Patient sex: F
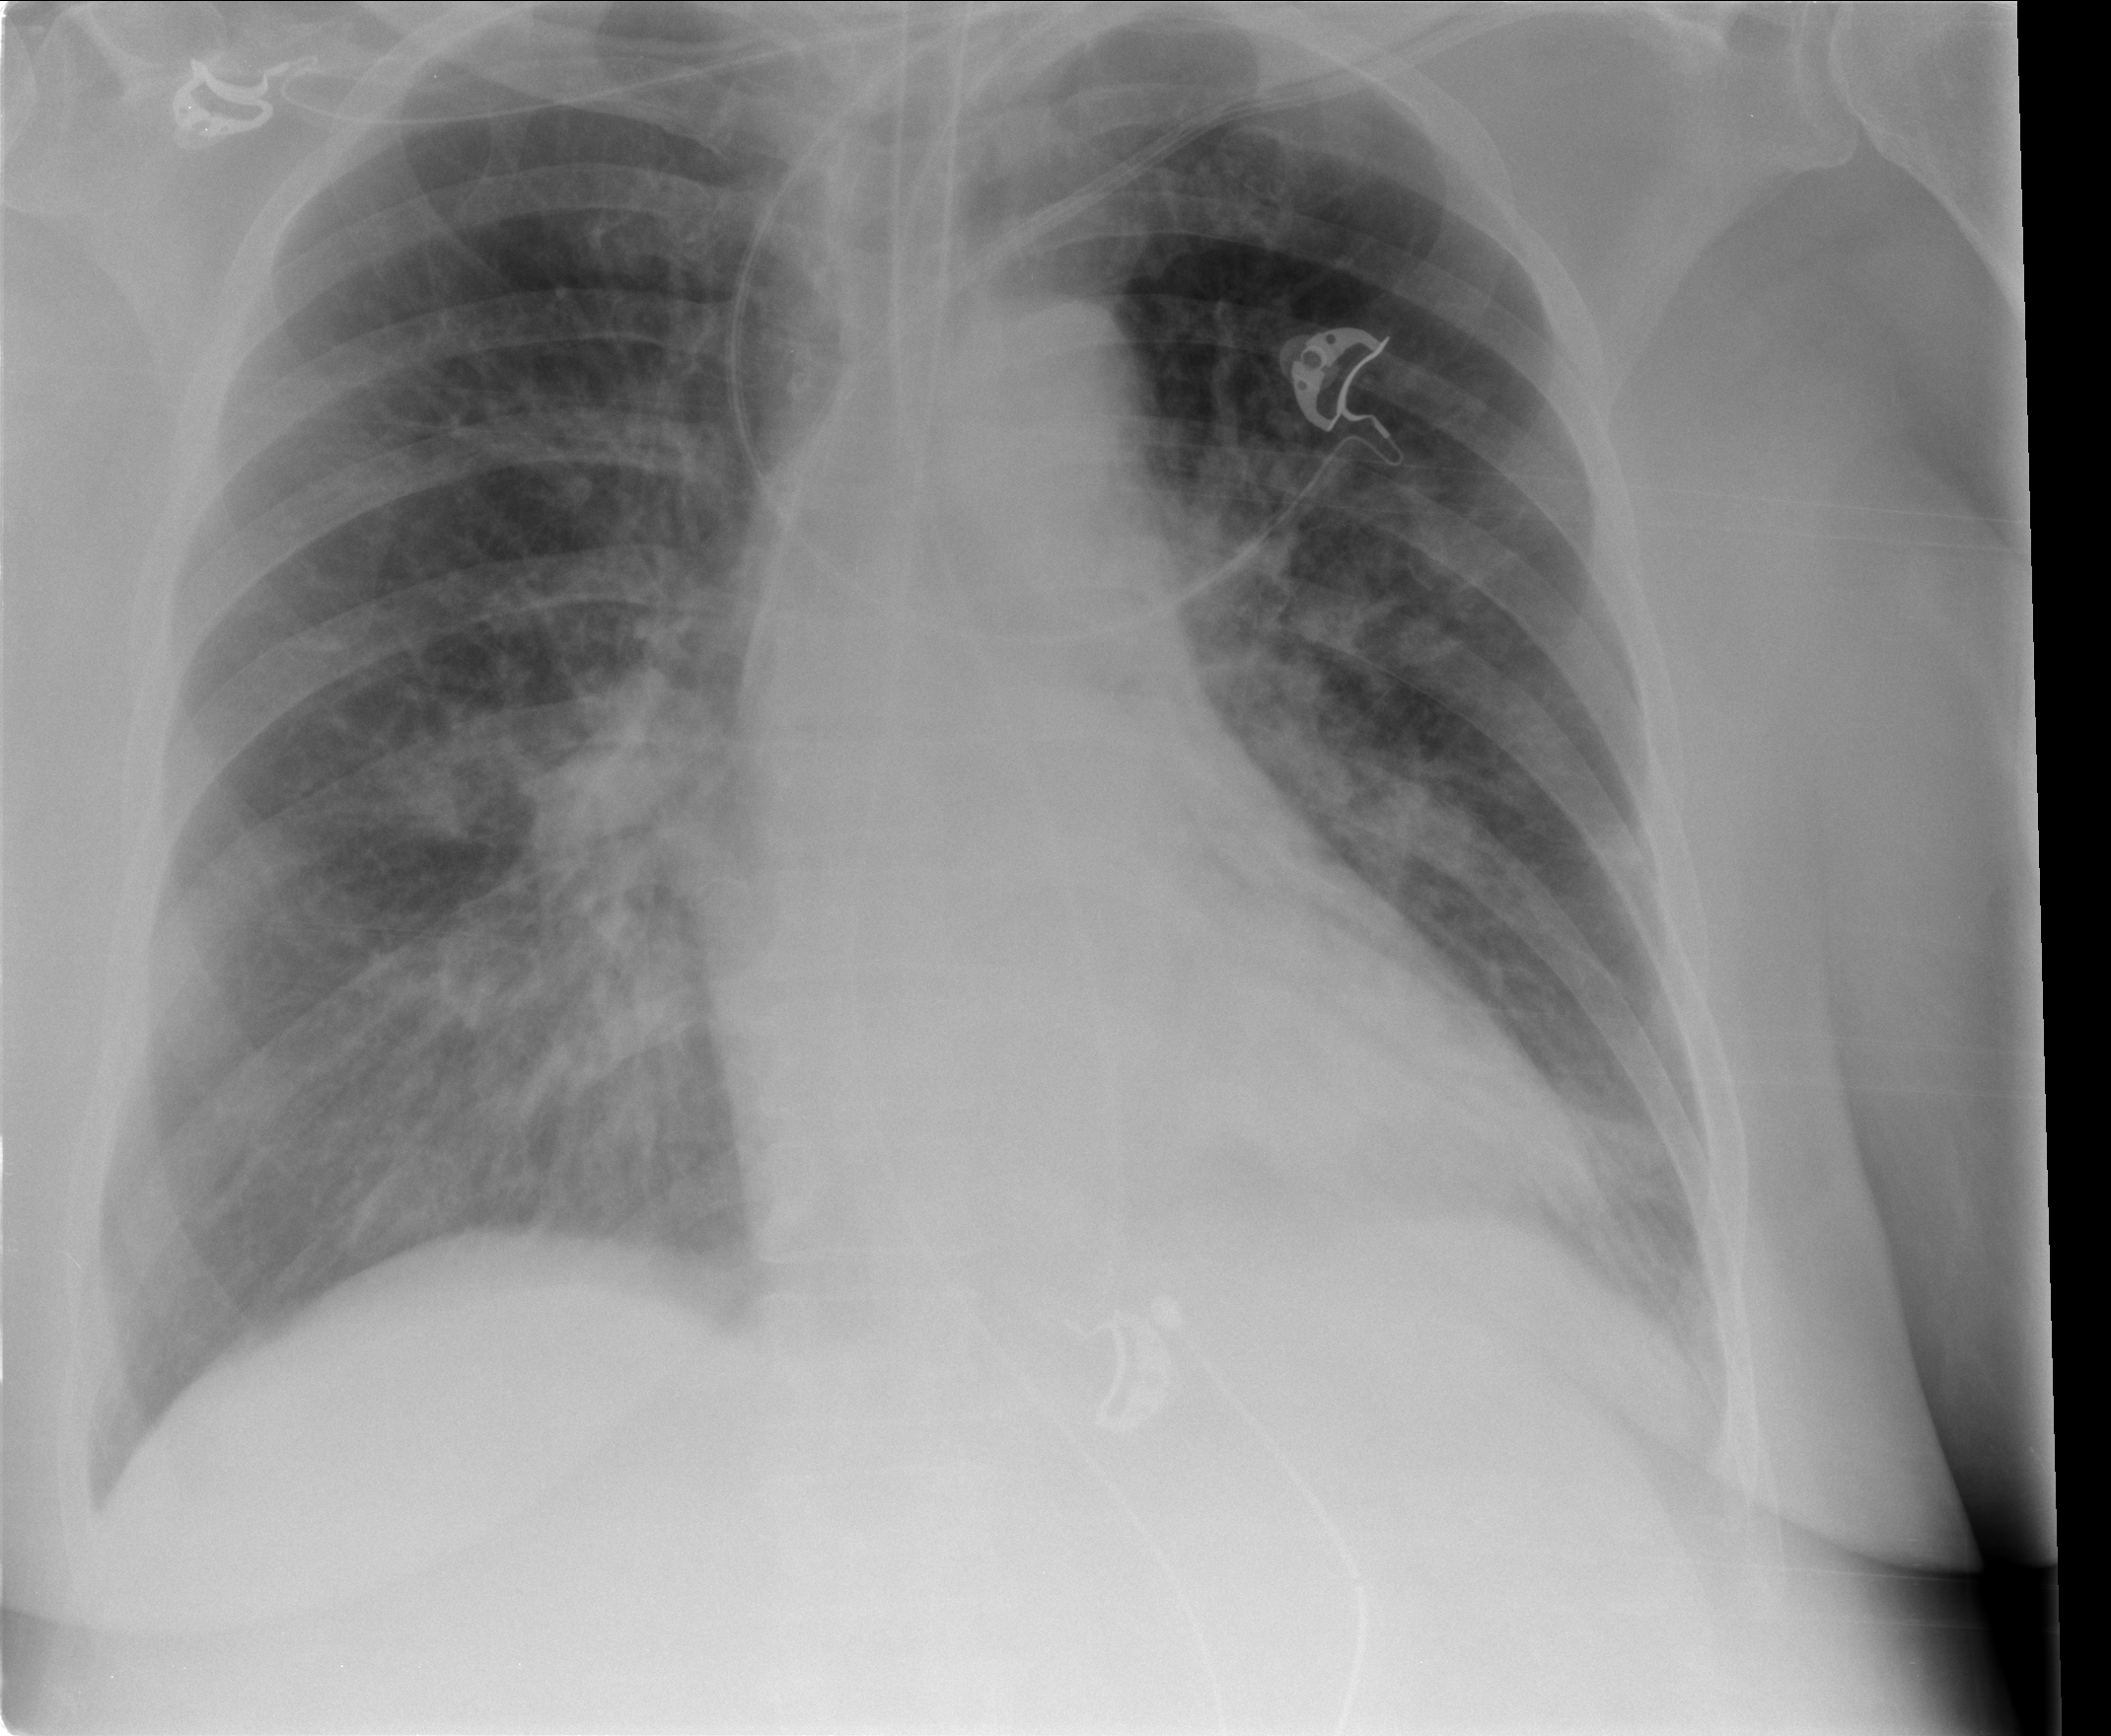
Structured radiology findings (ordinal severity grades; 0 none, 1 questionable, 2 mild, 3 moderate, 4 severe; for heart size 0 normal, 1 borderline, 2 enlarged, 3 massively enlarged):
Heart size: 0
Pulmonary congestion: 0
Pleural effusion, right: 0
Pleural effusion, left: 0
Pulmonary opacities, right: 2
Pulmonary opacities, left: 1
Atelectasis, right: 2
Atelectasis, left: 2